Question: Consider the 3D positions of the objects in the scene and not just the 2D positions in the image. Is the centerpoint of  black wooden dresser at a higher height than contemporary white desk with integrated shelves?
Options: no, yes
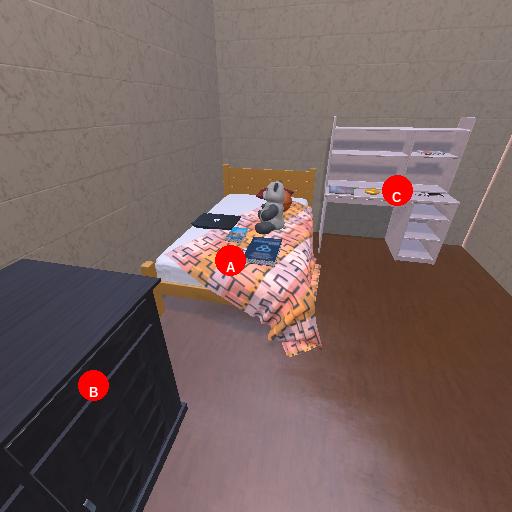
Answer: no